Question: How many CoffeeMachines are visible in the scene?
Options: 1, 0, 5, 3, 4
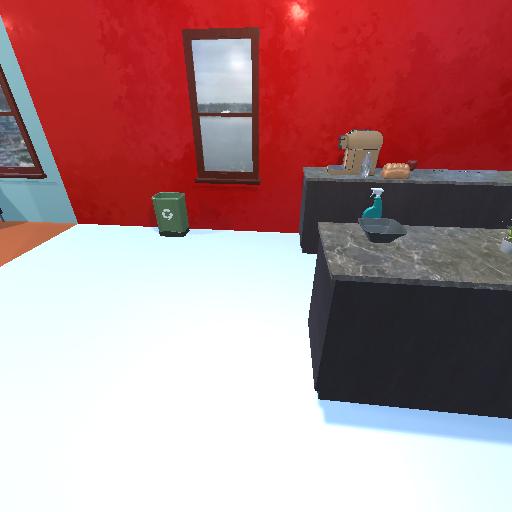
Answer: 1